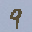
Label: 9